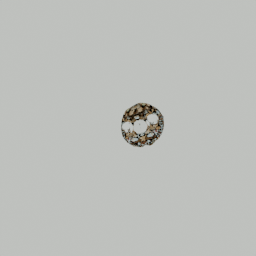
Label: nature